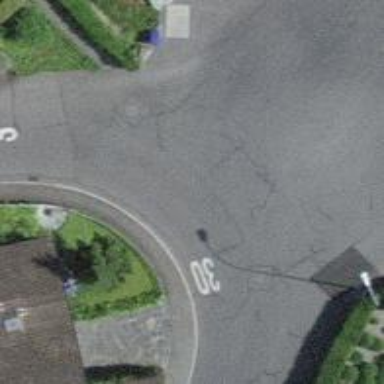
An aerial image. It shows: Kerb barrier.